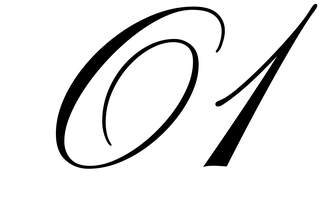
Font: PinyonScript-Regular